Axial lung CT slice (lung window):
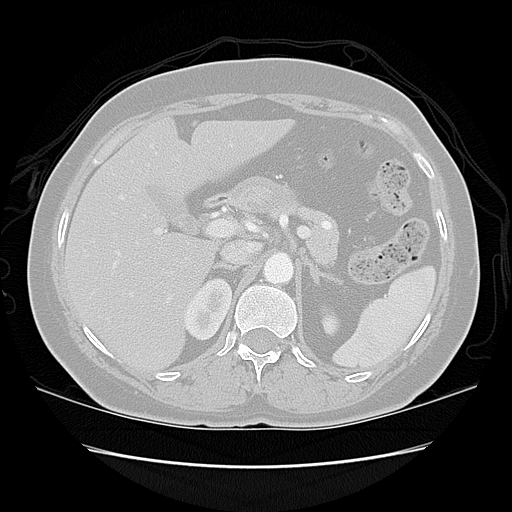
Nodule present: no